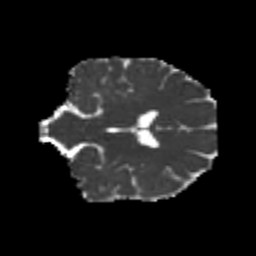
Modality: MD
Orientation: coronal
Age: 26
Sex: female
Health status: healthy
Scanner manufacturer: philips
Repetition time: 7.388 s
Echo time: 0.08599 s